Question: I have overridden my 'ApplicationDbContext.SaveChanges()' method. This helps me by providing immediately visible error messages on the yellow and white error application error screen.
But when there is a validation error with a 'DateTime' column, the catch clause doesn't seem to be activated.
Why is that? And how might I identify the invalid column?
'''
public partial class ApplicationDbContext
{
public override int SaveChanges()
{
try
{
return base.SaveChanges(); //**error is thrown here**//
}
catch (DbEntityValidationException ex)
{
var sb = new StringBuilder();
foreach (var failure in ex.EntityValidationErrors)
{
sb.AppendFormat("{0} failed validation
", failure.Entry.Entity.GetType());
foreach (var error in failure.ValidationErrors)
{
sb.AppendFormat("- {0} : {1}", error.PropertyName, error.ErrorMessage);
sb.AppendLine();
}
}
throw new DbEntityValidationException(
"Entity Validation Failed - errors follow:
" +
sb.ToString(), ex
);
}
}
}
'''
However the exception isn't thrown with 'DateTime' columns, it appears that the catch block is not being activated.

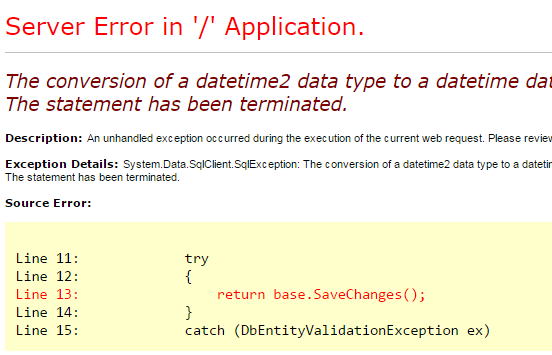
Answer: - 'DATETIME''1753''9999''.SaveChanges()'- 'DATE''DATETIME2'
Given that the <URL>, i.e. not all .Net DateTimes can be stored in Sql Server 'DATETIME'.
Especially prone to this error is a .Net 'DateTime' property on an EF entity which hasn't explicitly been assigned, as 'default(DateTime)' is <URL>.
Hence the preference to replace 'DATETIME' columns with 'DATETIME2' or 'DATE' storage as appropriate.
As a result, on a > Sql 2005 RDBMS, Entity Framework will <URL> to a Sql 'DATETIME2' datatype as this will allow storage beyond the limited range offered by 'DATETIME' and is closer to the .Net data type.
However, if you do have an existing table with a 'DATETIME' column and you <URL>.
The reason why you aren't catching the 'Exception' is because of the disjoint between 'catch DbEntityValidationException' vs a thrown 'SqlException'.